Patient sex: M
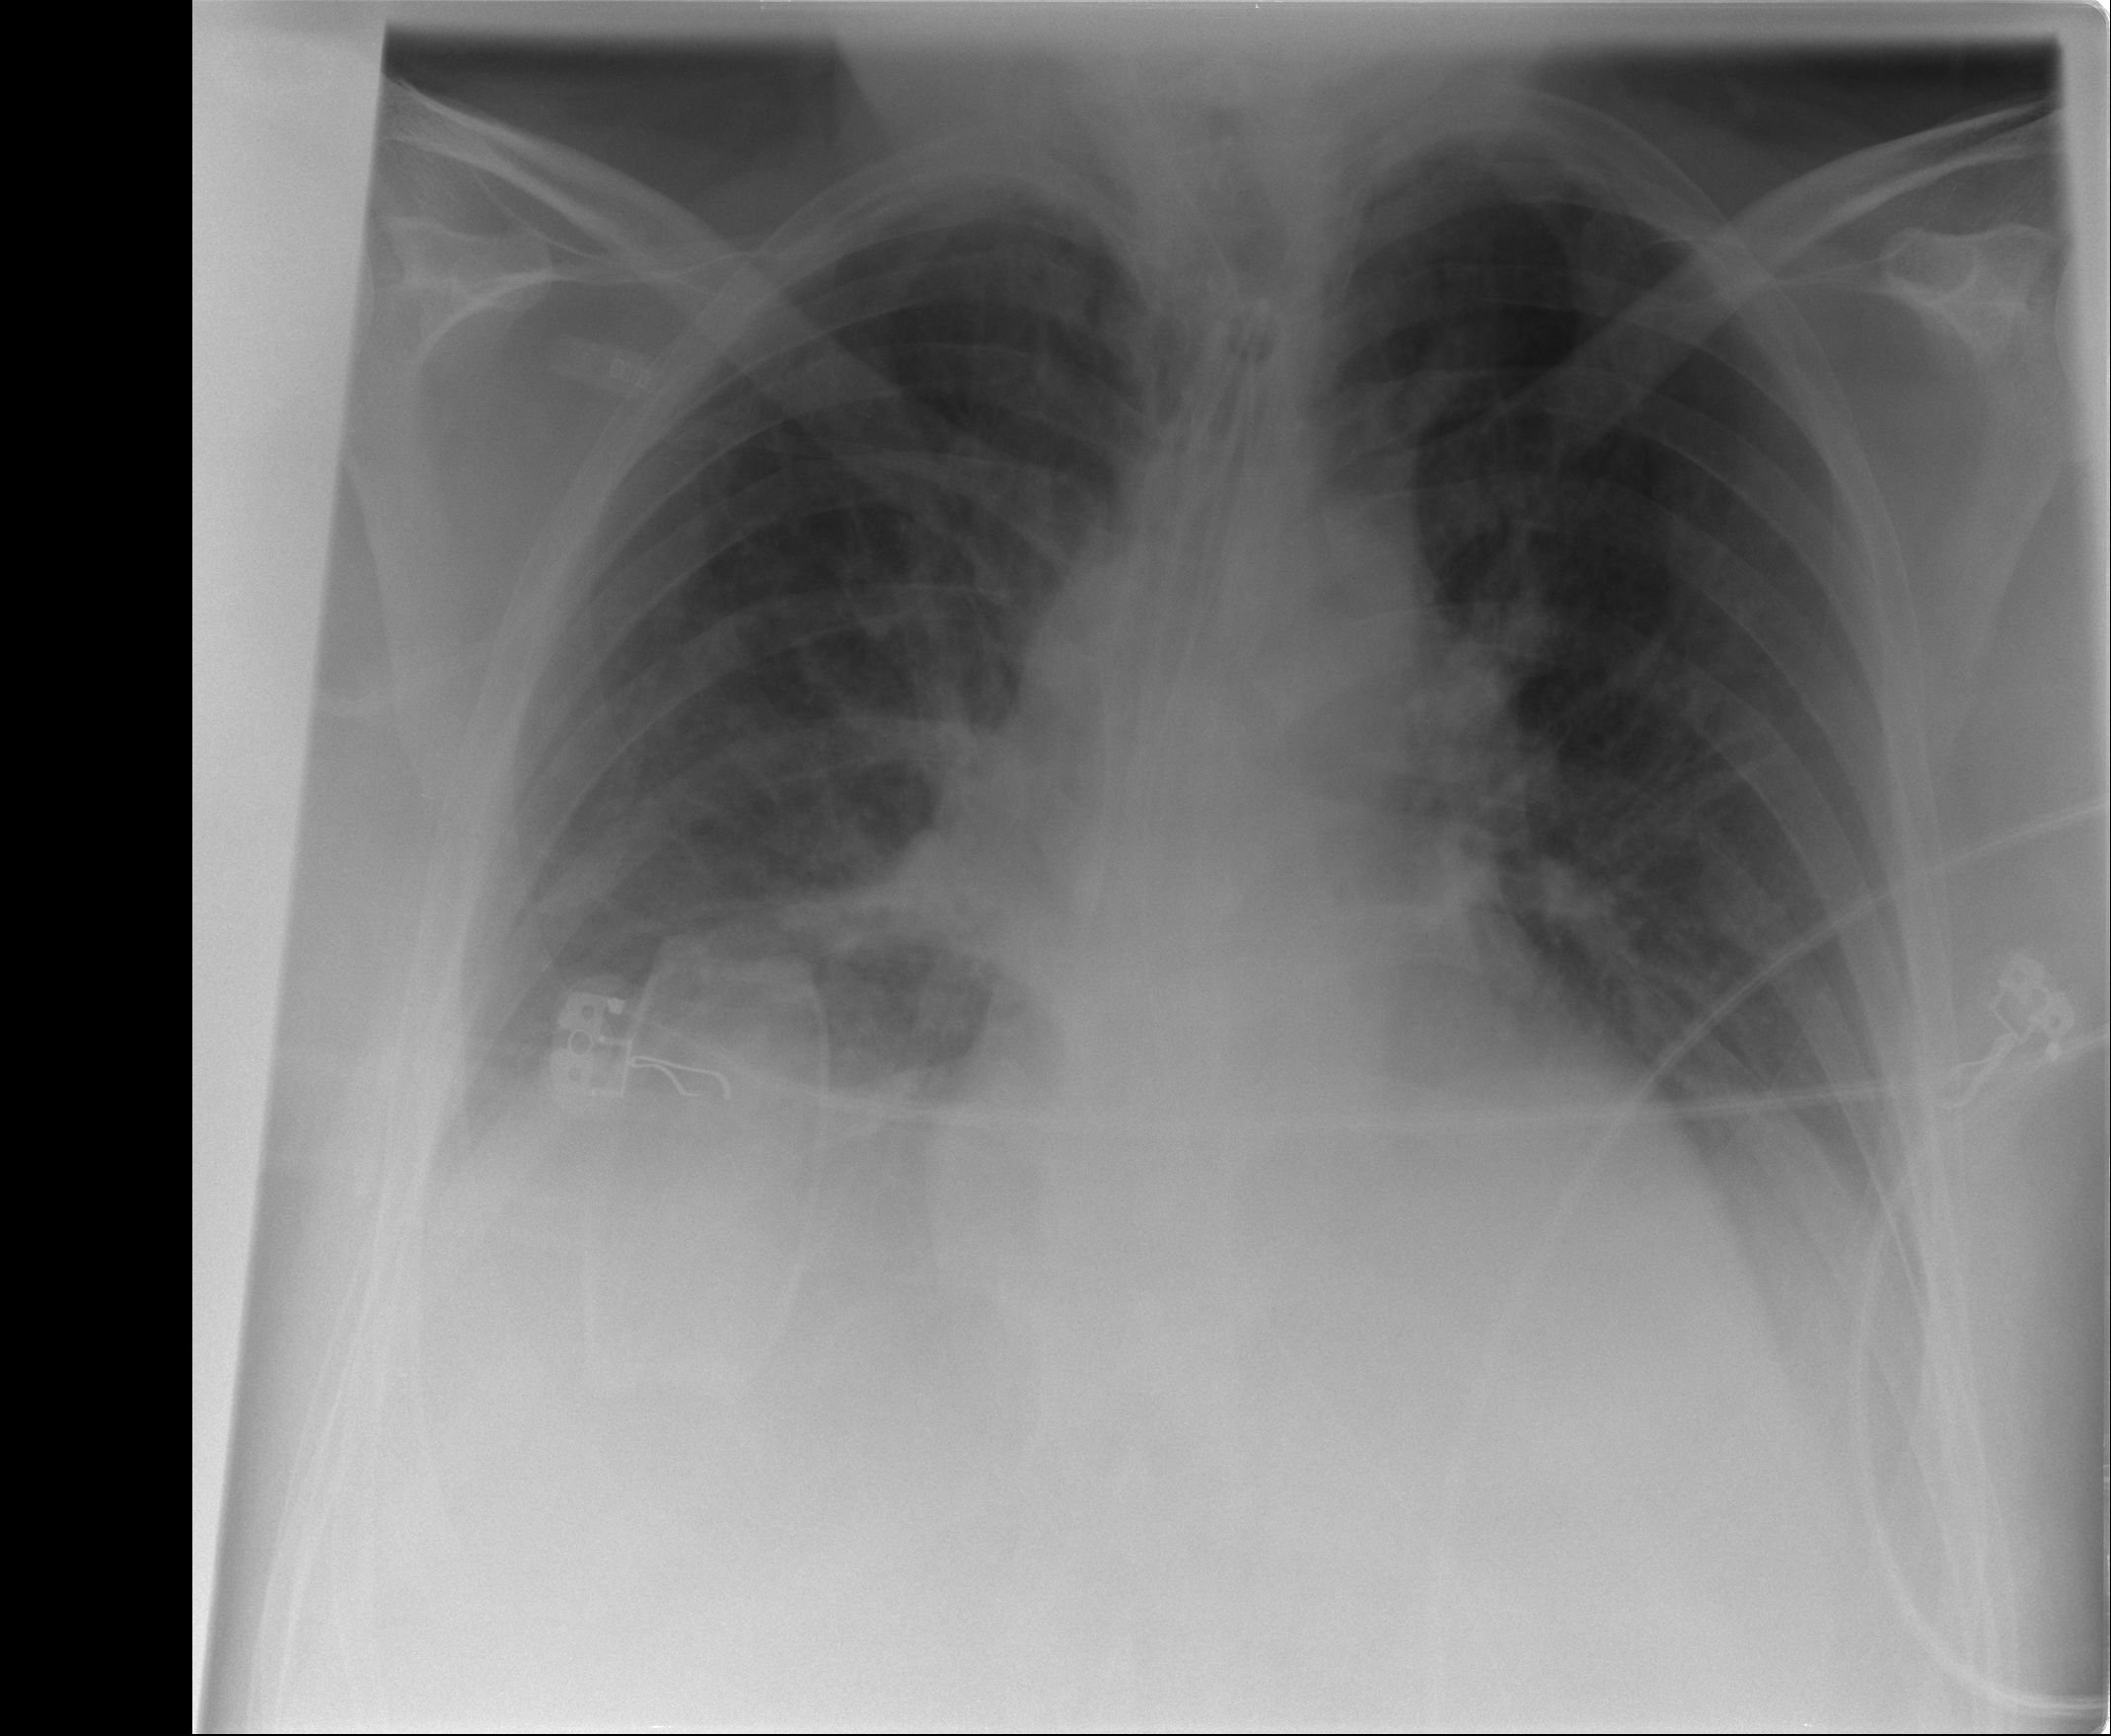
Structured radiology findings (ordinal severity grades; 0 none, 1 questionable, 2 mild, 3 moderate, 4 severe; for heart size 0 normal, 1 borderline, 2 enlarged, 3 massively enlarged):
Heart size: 1
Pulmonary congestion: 2
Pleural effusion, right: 1
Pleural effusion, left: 1
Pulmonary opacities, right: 0
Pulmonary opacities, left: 0
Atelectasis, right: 2
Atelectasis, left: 1